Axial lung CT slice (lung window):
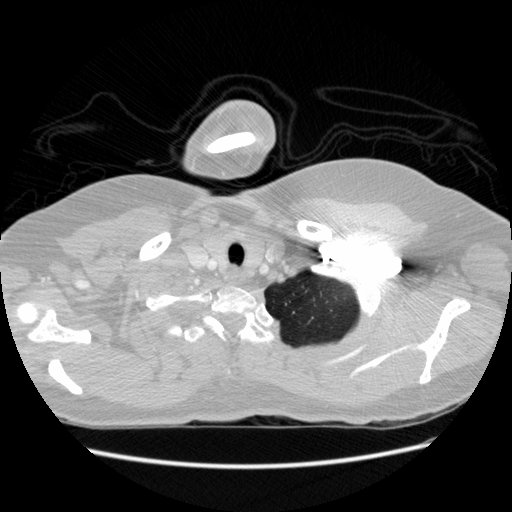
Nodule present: no